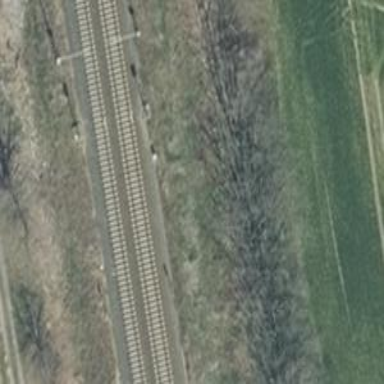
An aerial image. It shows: Railway signal.